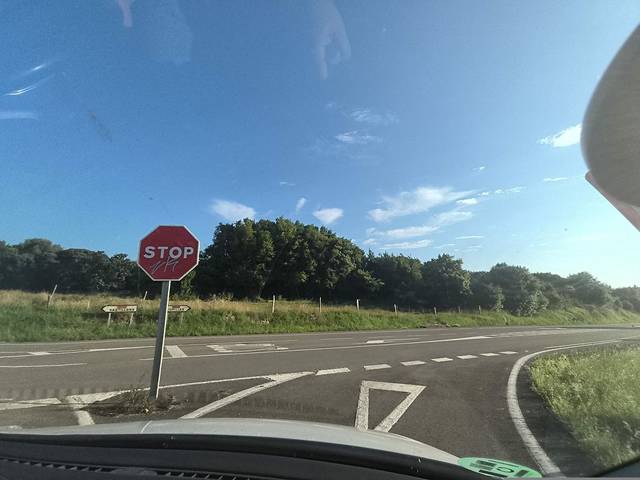
Region: Spain
Coordinates: 43.39, -4.249